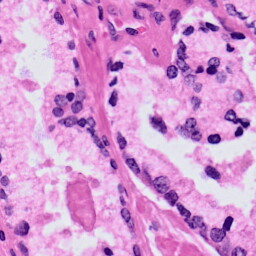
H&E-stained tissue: Prostate